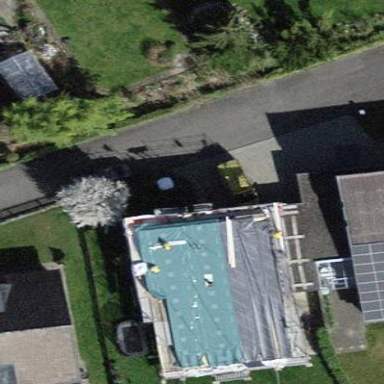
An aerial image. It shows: Building with tiled roof.